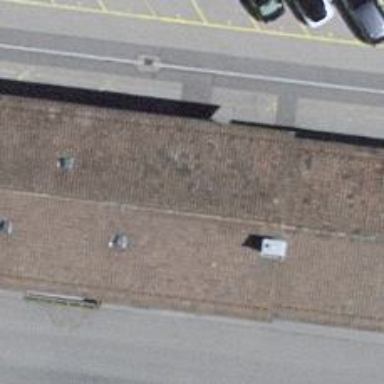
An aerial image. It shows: Public transport shelter.